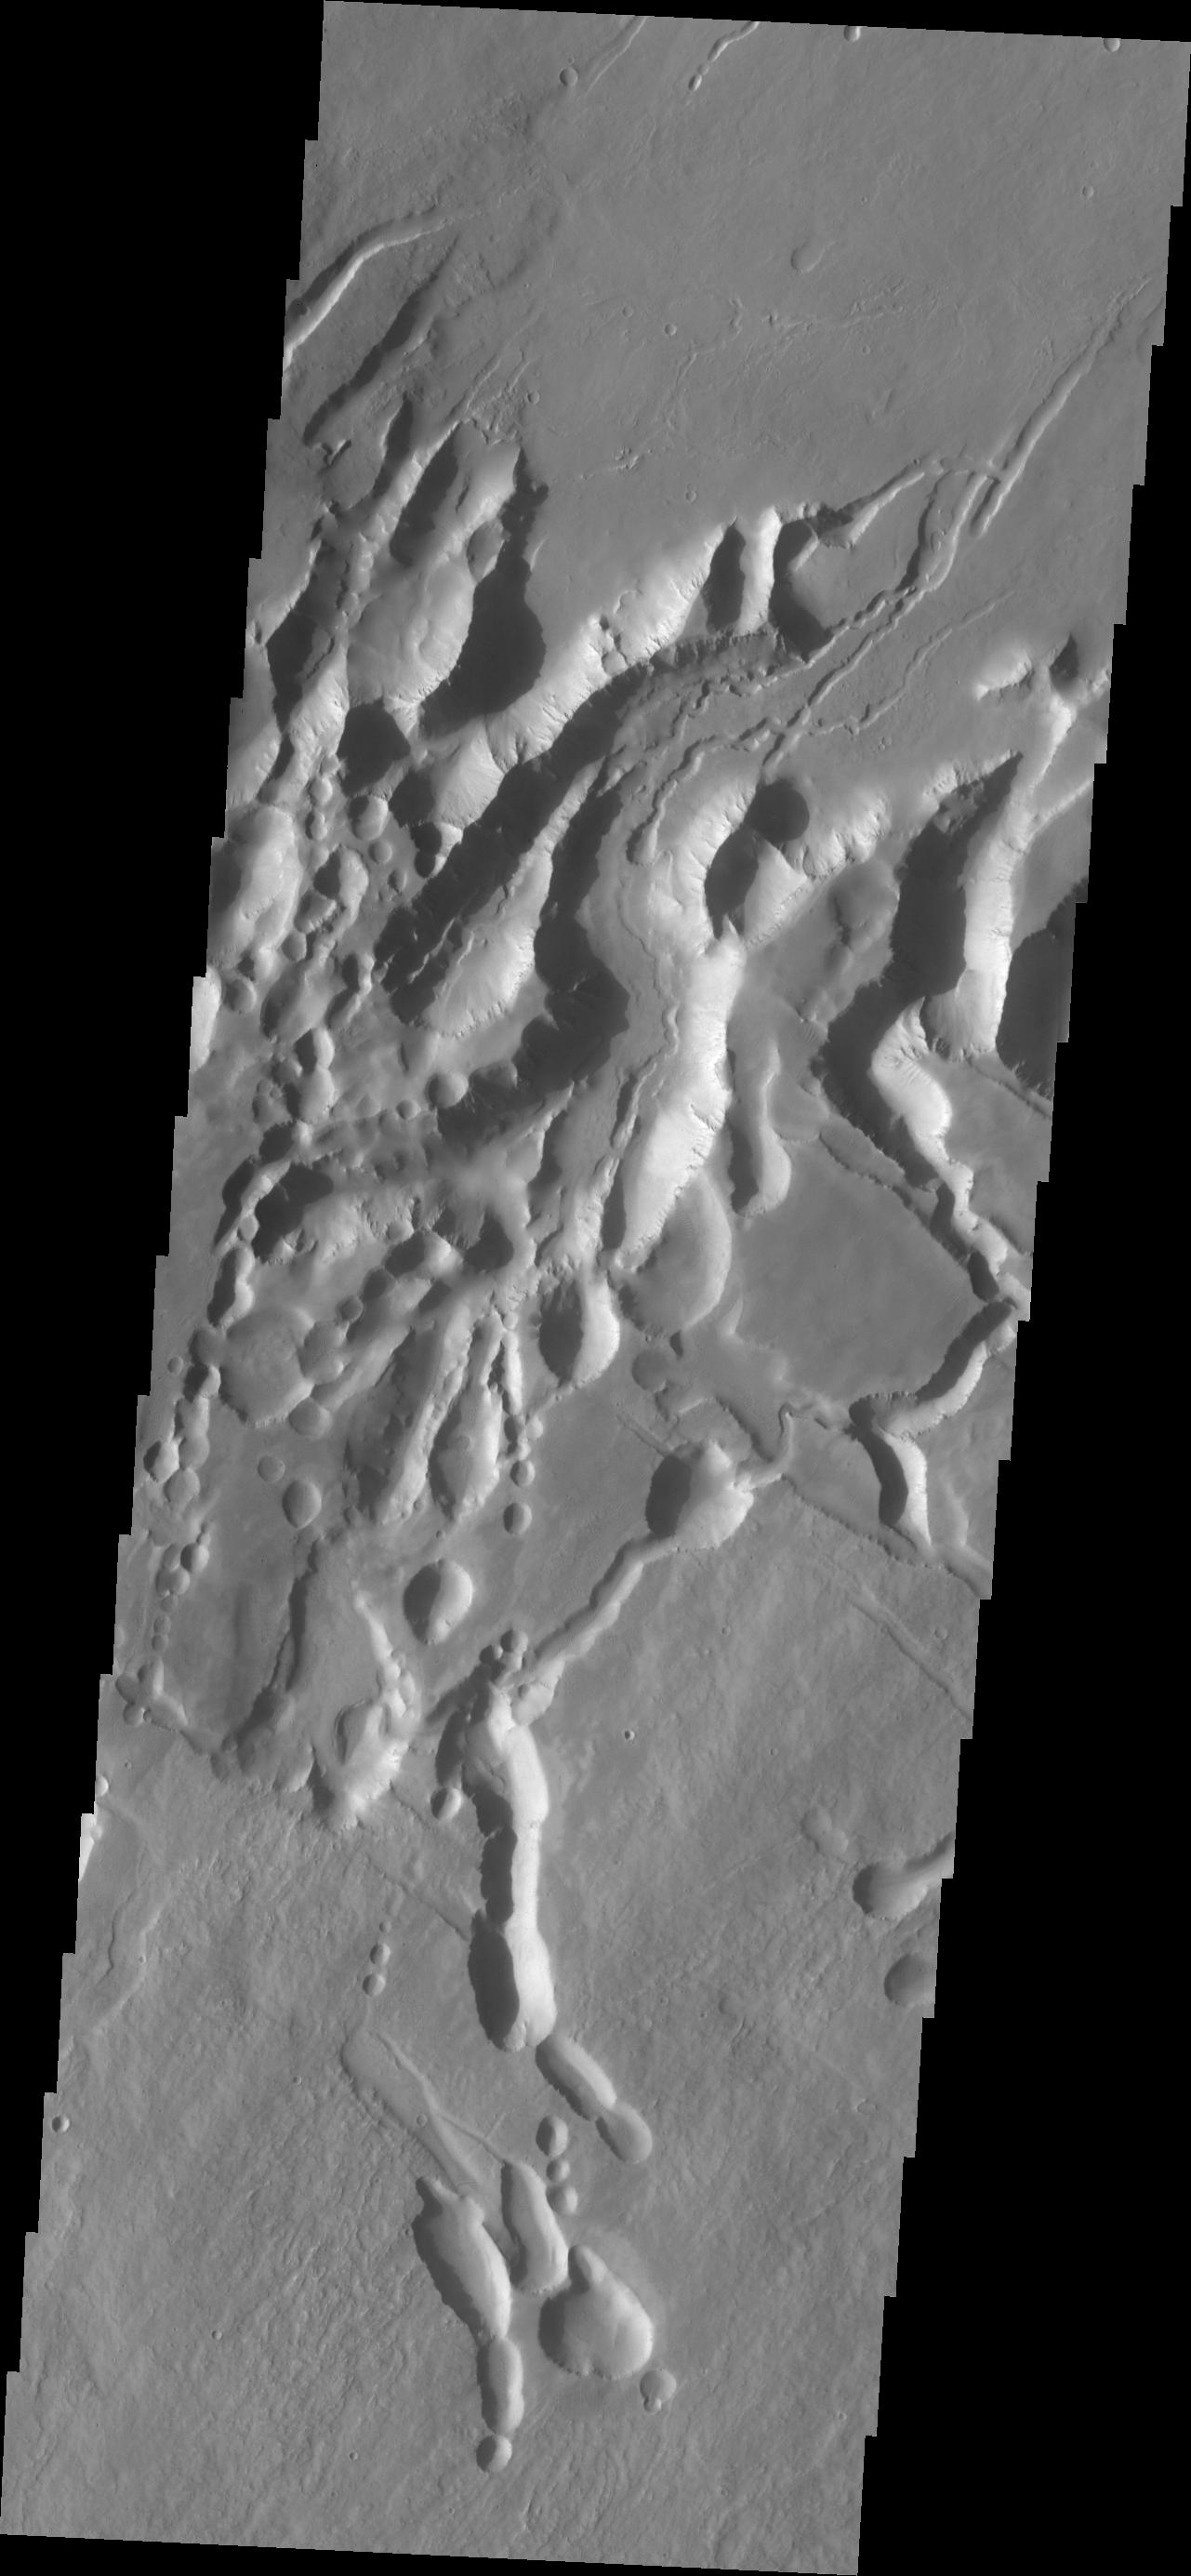
Arsia Chasmata Mars, 2001 Mars Odyssey